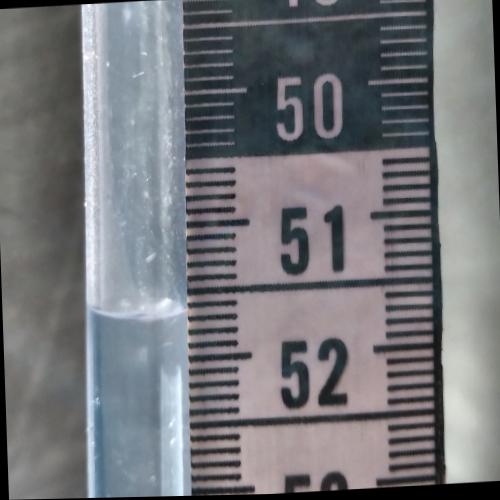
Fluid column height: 51.6 cm